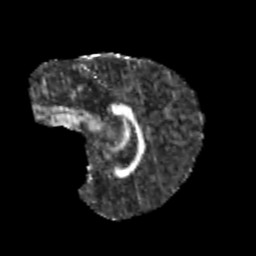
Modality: FA
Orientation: sagittal
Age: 10
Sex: male
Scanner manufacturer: siemens
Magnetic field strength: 3 T
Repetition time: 3.8 s
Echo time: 0.07 s